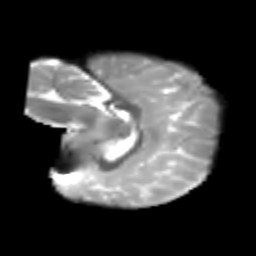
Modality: T2w
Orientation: sagittal
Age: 6
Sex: male
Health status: healthy